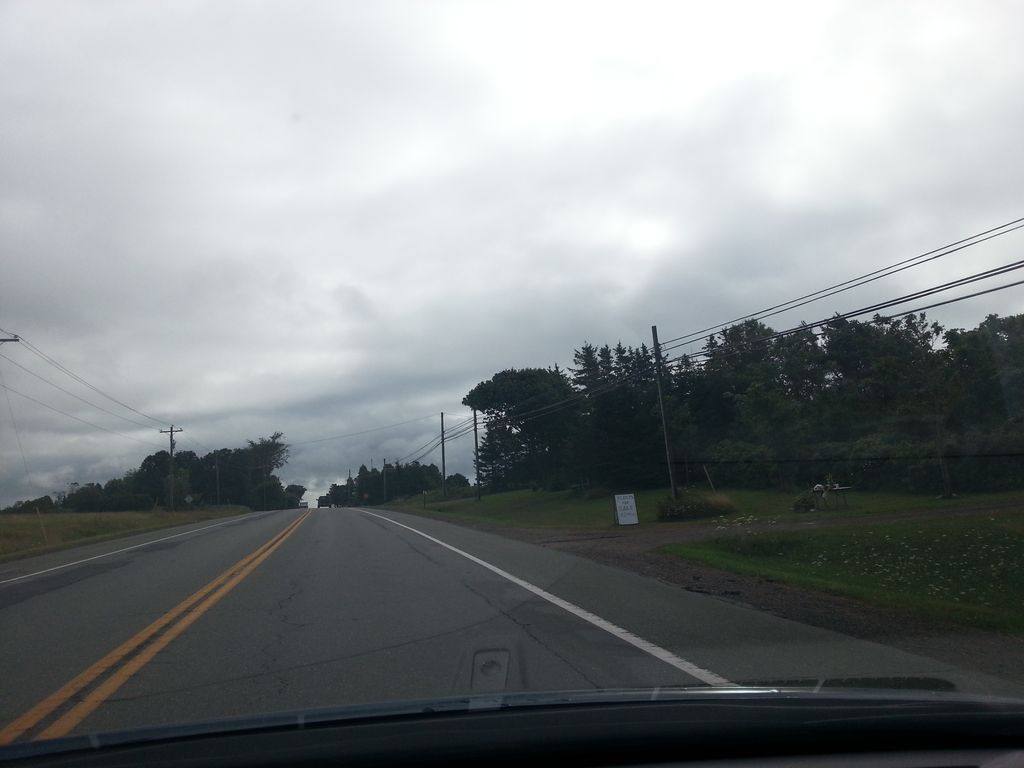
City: charlottetown